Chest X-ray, PA view. Patient: 49 years old, sex F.
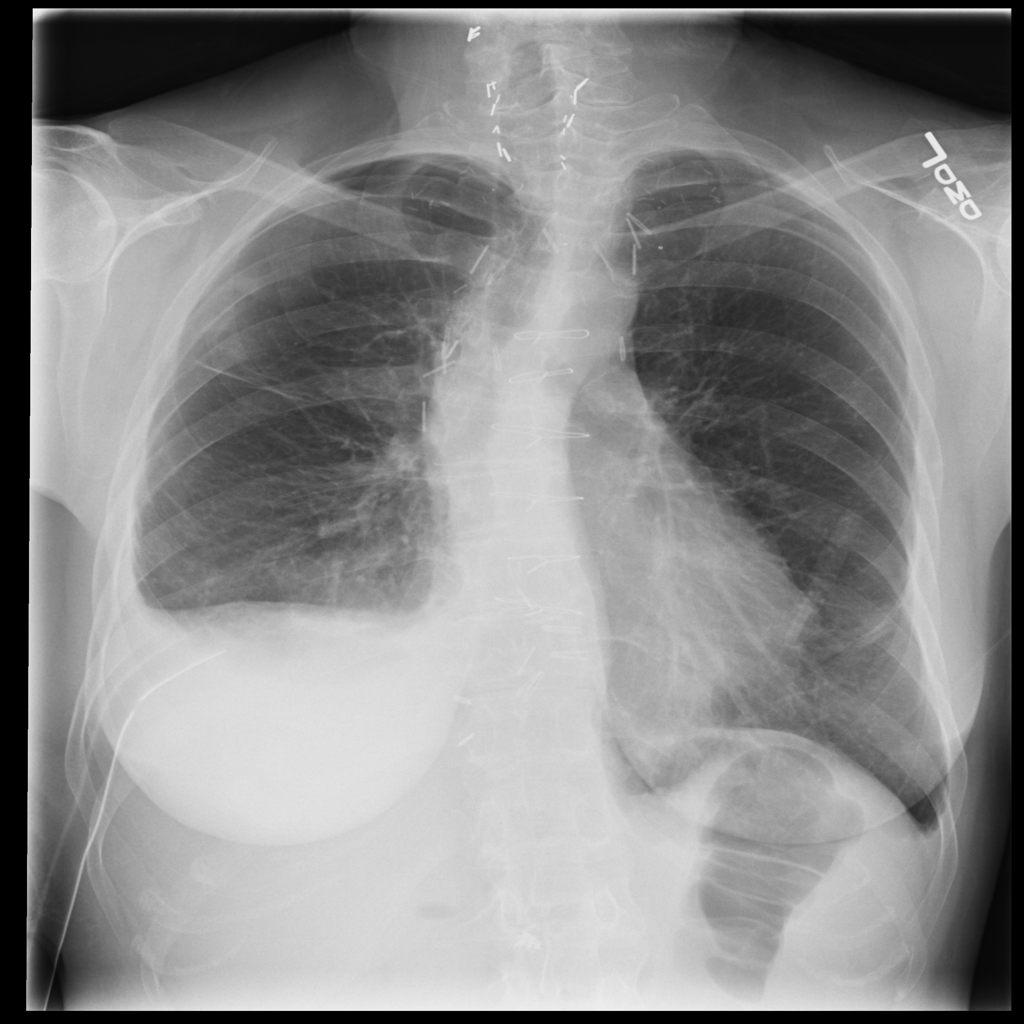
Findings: Atelectasis